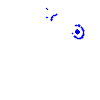
Particle: electron